Field crop: maize
Growth stage: 2
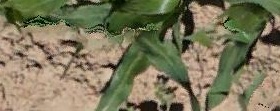
Species: maize